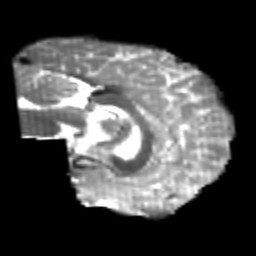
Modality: T2w
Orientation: sagittal
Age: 22
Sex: male
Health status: healthy
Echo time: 0.074 s